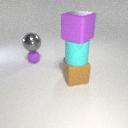
large purple rubber cube above large brown rubber cube